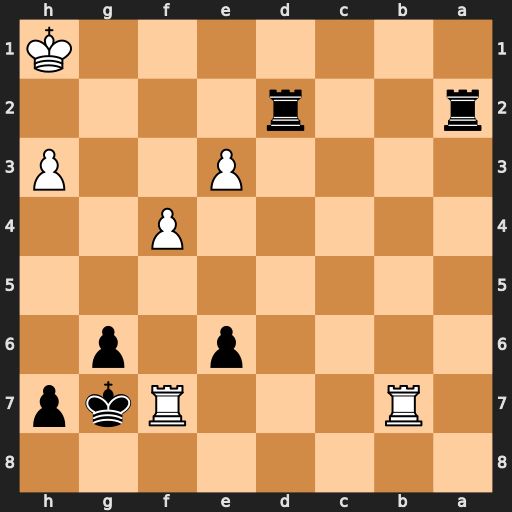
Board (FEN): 8/1R3Rkp/4p1p1/8/5P2/4P2P/r2r4/7K
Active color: b
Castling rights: -
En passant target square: -
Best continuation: Kg8 Rg7+ Kf8